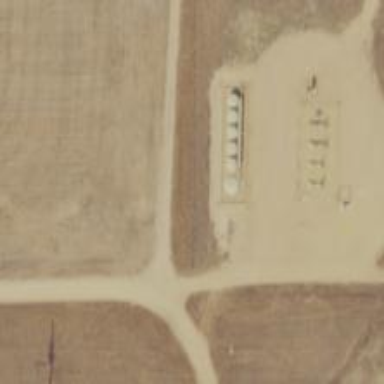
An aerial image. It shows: Storage tank that is man-made.